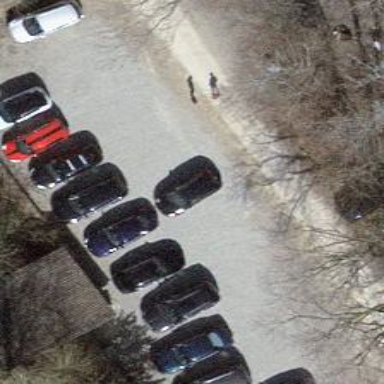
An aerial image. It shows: Parking area with fine gravel surface.